Question: My first database ever so I kind of need some help :D

Before I will ask questions let me try to explain about the application and the database flow.
The application will be a menu planner where you will start with a weekly calendar (planner), you can add dishes manually to the days, or you can push the recommendation button and a recommendation of previous made dish, healthy dish, and your favorite categories/cuisine will be given and you can select from them. There are two dish sections, one (dish) that has pre insert dish(recipes) and one (mydish) that where you can add your own dish and bookmark dish from the pre insert dish.
People have to log into their account and create a member profile. From the dish section they choose the dish that they can make and those will be saved in the my_dish section.
Some questions
1. Is the current database alright or am I missing stuff?
2. dates. I want users to be able to check the history (and also for the recommendation function) of their made dishes (the one that they added into the weekly calendar planner). Where should I add that information. should I make an extra table for that? Not really sure how to do this.
I might come up with more questions, but am looking forward to seeing your thoughts and ideas.
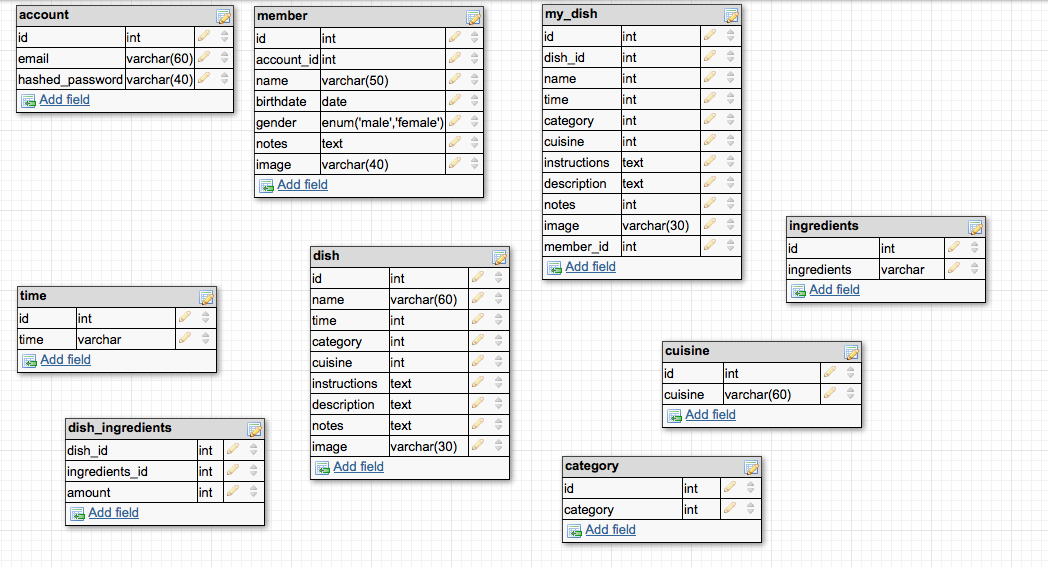
Answer: The schema seems fairly complete, although it looks like you are missing one table which shows which dish the user received on which date (this would have fields id,user_id, dish_id, curdate).
It's not clear - at least to me - what the purpose of the 'time' table is. Is the field 'time' (which is probably a reserved word anyway, so should be changed) in the 'my_dish' table a foreign key to this table? And what's the 'time' field in the 'dish' (should be 'dishes'?) table? How long it takes to prepare a given dish?
Change the name of the varchar field in the 'ingredients' table to 'name' or something similar - otherwise it's confusing.